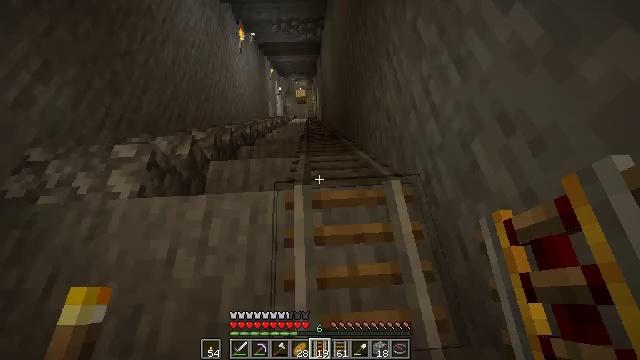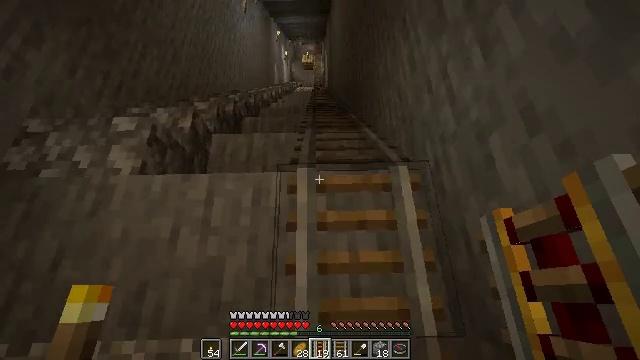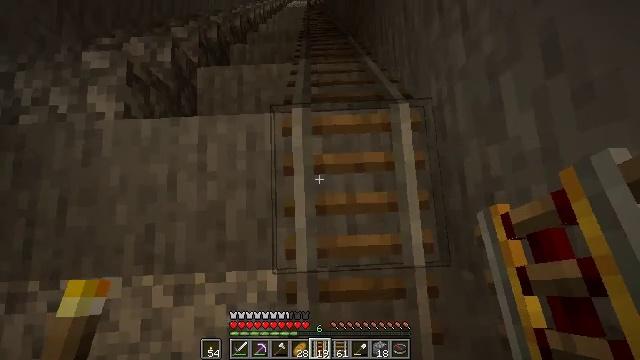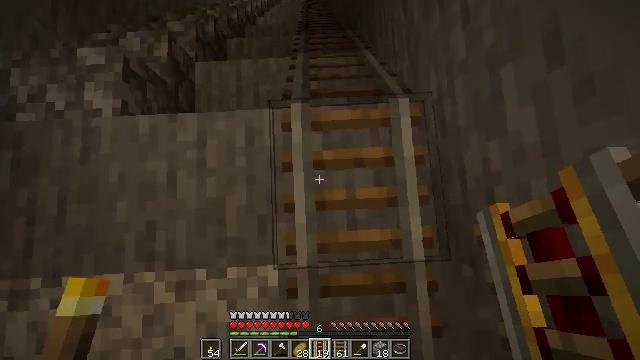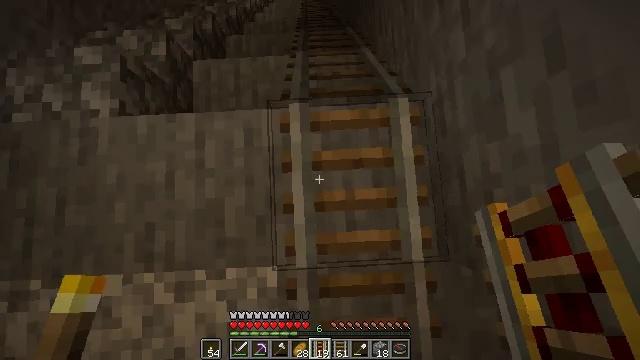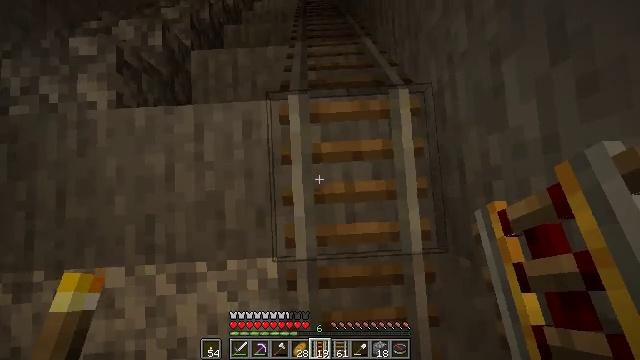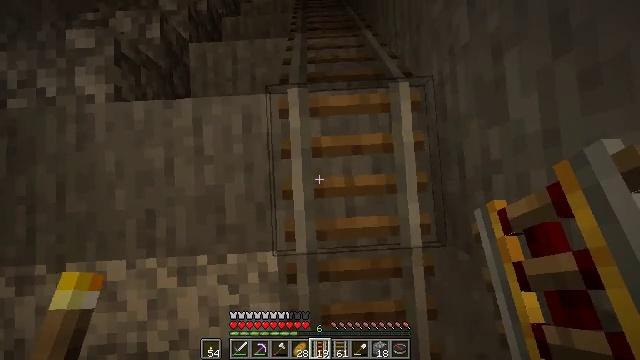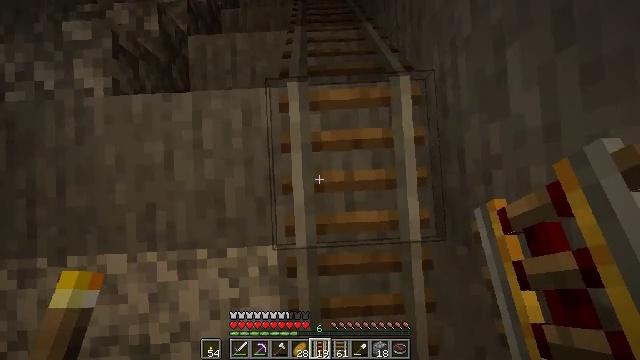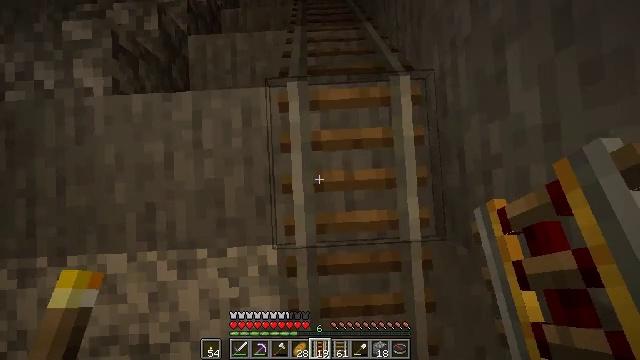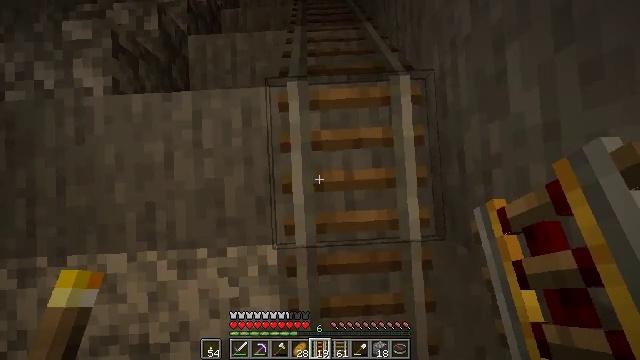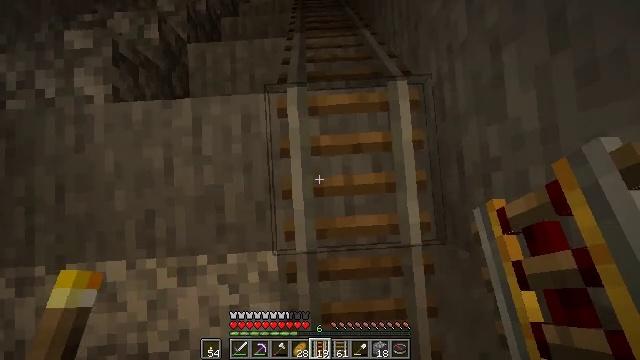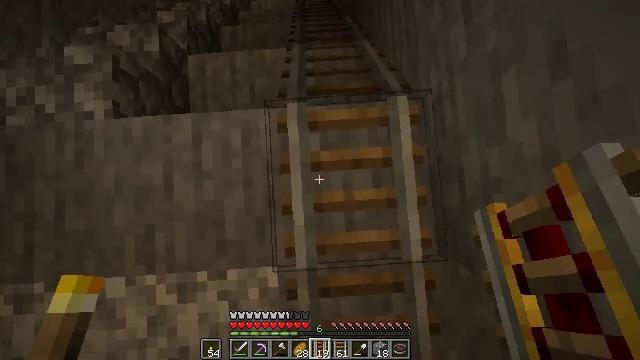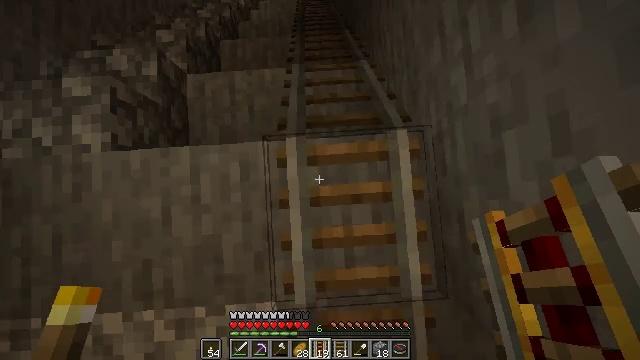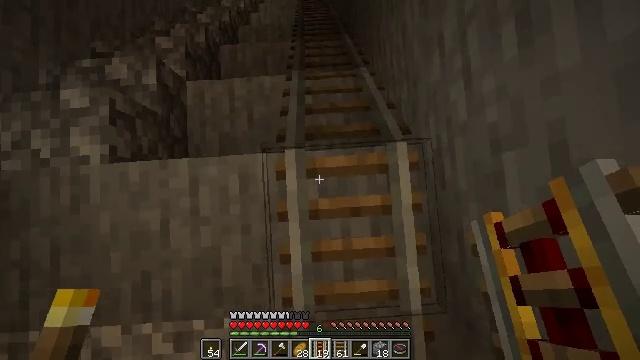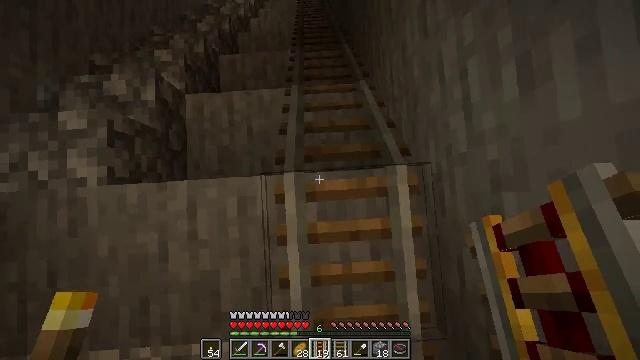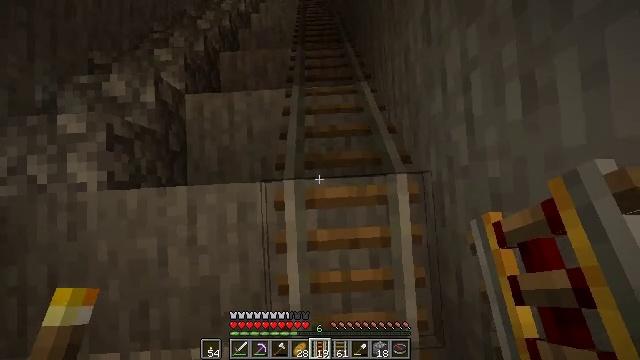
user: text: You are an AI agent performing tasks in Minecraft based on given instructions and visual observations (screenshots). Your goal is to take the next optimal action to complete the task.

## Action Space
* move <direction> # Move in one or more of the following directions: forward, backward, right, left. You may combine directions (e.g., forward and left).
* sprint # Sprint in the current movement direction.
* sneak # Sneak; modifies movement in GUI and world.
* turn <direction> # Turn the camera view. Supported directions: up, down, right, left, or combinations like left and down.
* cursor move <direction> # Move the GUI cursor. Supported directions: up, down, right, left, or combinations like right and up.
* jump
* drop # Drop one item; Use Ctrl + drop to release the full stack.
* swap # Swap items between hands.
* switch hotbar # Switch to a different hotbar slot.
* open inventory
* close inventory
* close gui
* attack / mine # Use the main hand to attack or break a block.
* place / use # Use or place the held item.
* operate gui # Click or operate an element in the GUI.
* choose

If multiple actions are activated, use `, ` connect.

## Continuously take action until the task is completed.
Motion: motion action
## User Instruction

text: Break the rail off the ground.
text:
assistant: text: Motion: move forward
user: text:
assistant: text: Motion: turn right and down
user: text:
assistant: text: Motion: turn down
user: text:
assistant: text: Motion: no_op
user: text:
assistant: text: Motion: turn down
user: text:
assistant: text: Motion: turn down
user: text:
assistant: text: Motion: turn down
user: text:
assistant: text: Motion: no_op
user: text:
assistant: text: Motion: no_op
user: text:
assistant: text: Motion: turn up
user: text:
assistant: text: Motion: move forward
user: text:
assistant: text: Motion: move forward
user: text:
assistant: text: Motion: move forward
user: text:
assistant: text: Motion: no_op
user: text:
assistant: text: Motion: turn down
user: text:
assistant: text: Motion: turn down
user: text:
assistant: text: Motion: no_op
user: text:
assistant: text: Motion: no_op
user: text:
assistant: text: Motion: no_op
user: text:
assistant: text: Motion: no_op
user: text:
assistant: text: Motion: no_op
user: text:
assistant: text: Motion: no_op
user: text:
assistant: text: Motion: no_op
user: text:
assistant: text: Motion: no_op
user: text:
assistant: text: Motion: turn up
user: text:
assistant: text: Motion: turn up
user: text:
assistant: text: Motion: no_op
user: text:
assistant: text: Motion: no_op
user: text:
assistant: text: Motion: no_op
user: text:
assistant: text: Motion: no_op